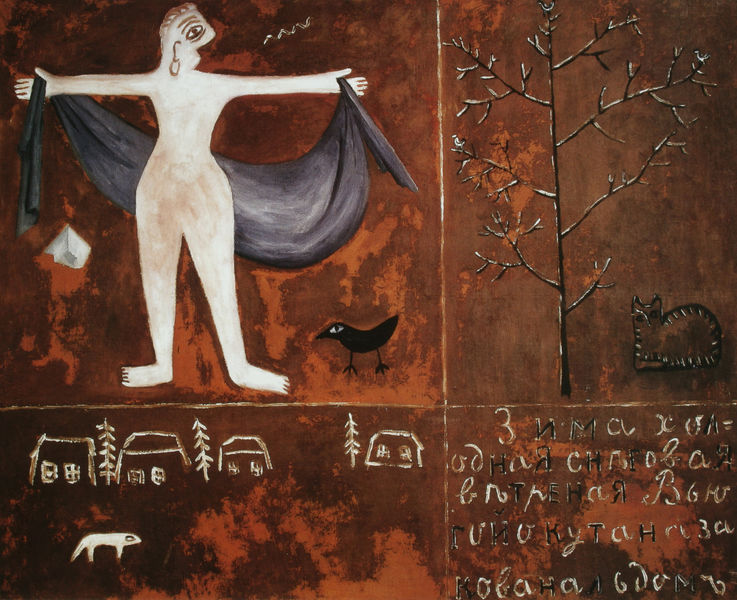
Titel: Winter. Die Jahreszeiten (neuer Primitivismus)
Künstler: Mikhail Larionov
Standort: Moskau
Institution: Tretjakov Galerie
Schlagwörter: baum, dunkel, gemälde, kopf, vogel, weiß, äste, braun, frau, grau, hell, mund, ohr, ohrring, schwarz, zeichnung, hund, schal, tier, tiere, tuch, malerei, arme, augen, mensch, hände, ast, felder, häuser, zweige, auge, figur, kontrast, beine, schrift, linien, katze, schwein, zweig, text, tanne, taschentuch, amsel, singen, russisch, russische